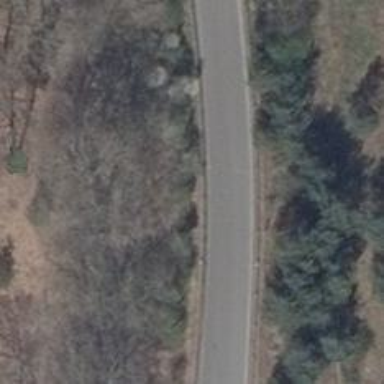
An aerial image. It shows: Unclassified road.